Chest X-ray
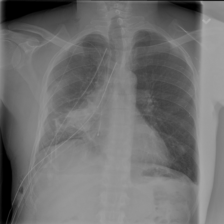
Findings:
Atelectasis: negative
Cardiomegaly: negative
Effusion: negative
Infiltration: negative
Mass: negative
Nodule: negative
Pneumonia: negative
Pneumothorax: negative
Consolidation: negative
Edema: negative
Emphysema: negative
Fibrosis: negative
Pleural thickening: negative
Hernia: negative